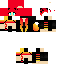
A female human skin with medium skin, wearing brown long hair dressed in a red hoodie and red pants, featuring a closed mouth.